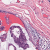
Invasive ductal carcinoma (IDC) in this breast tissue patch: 1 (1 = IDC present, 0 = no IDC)